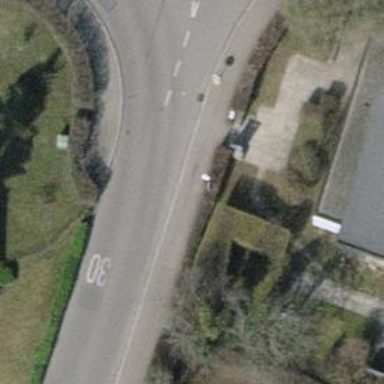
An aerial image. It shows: Double cycle barrier is in place.